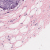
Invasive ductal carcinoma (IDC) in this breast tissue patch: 0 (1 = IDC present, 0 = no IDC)